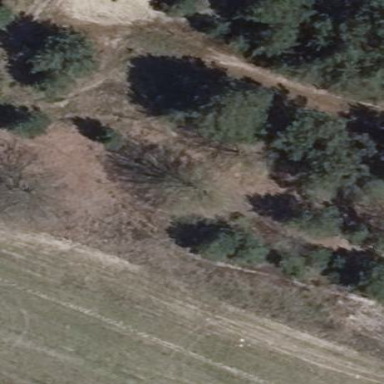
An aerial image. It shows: Patch of scrub vegetation.